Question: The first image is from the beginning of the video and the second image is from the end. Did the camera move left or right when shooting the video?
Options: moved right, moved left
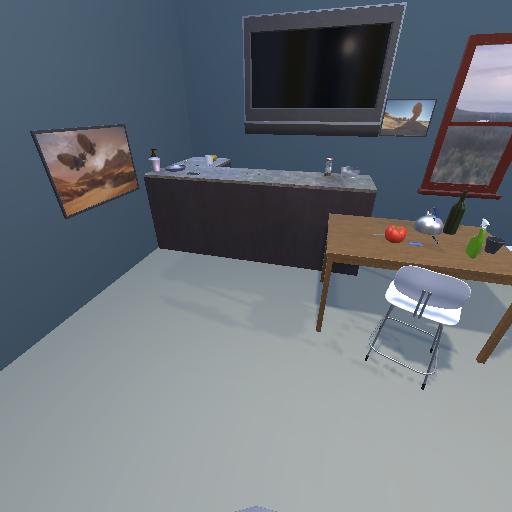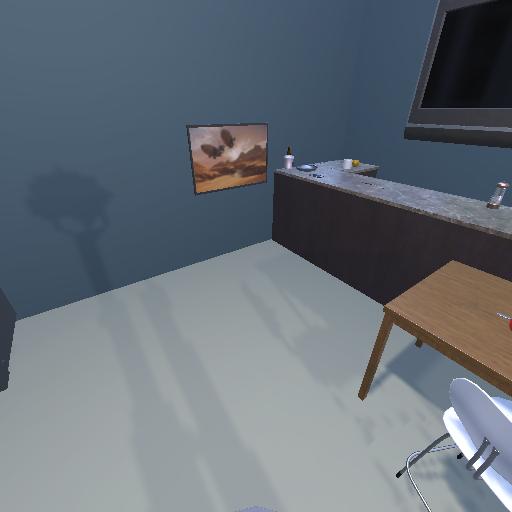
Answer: moved right